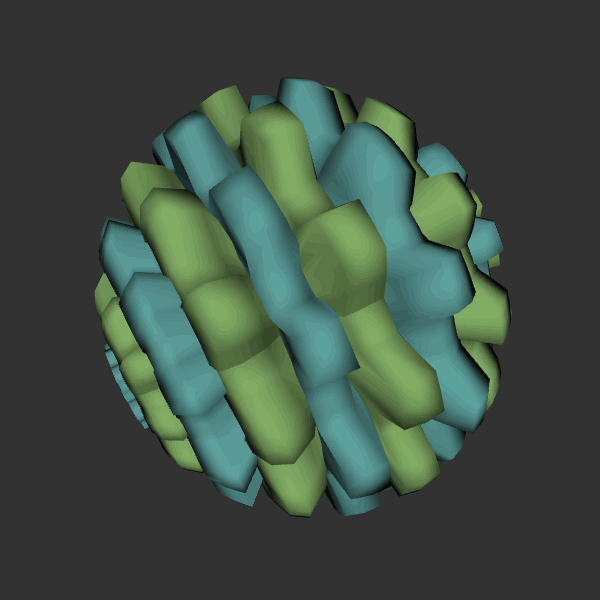
Background: dark